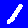
Digit: 1